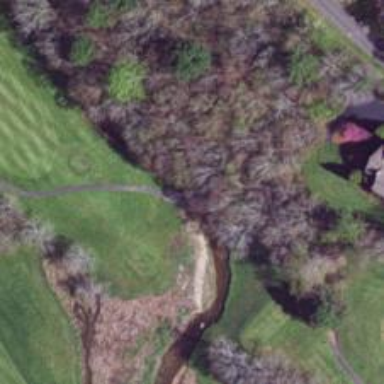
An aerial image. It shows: Footway road with bridge crossing over golf path.